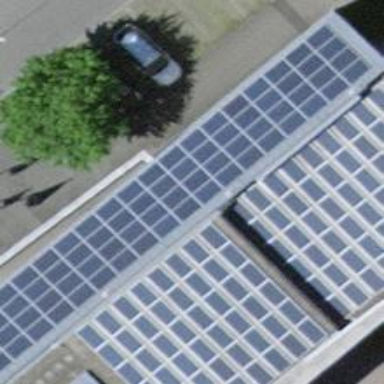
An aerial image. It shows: Solar photovoltaic panel generator.